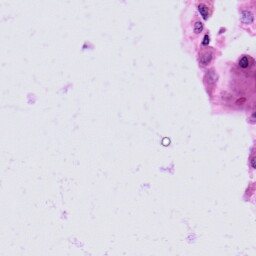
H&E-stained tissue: Skin